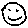
Label: smiley face